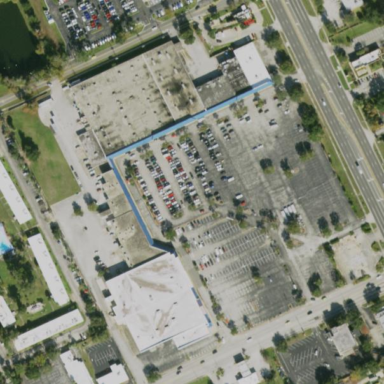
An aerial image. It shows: Retail area.